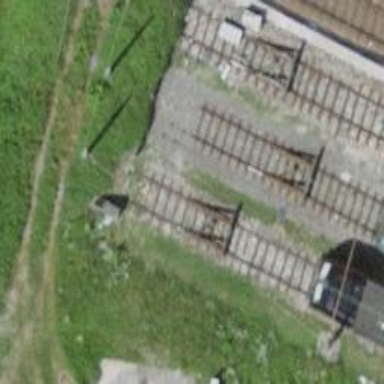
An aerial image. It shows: Unused railway yard.